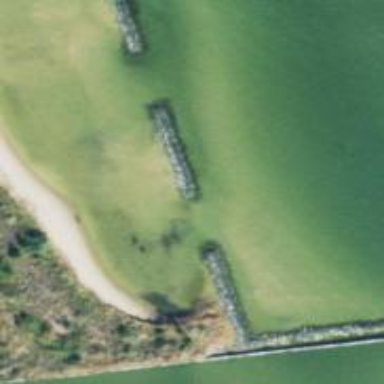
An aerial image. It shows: Breakwater structure.